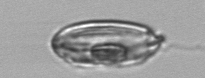
Label: Katodinium_or_Torodinium